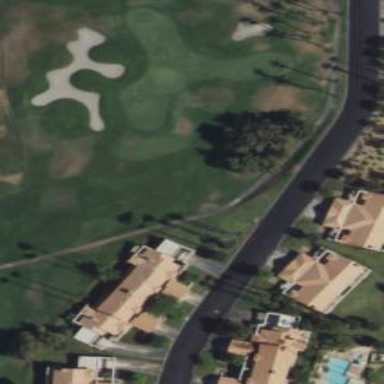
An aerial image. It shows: Lush grass fairway on golf course.